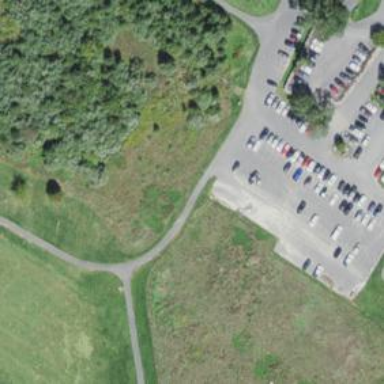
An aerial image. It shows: Asphalt service road used as golf cart path.